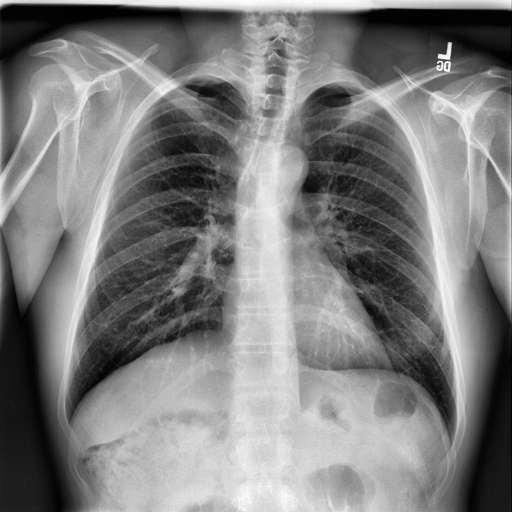
Finding: NORMAL